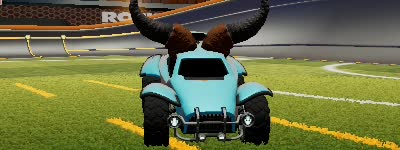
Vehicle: octane